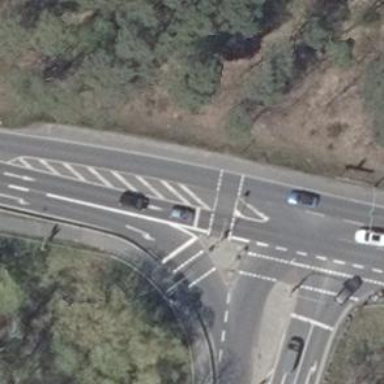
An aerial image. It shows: Road with traffic signals.